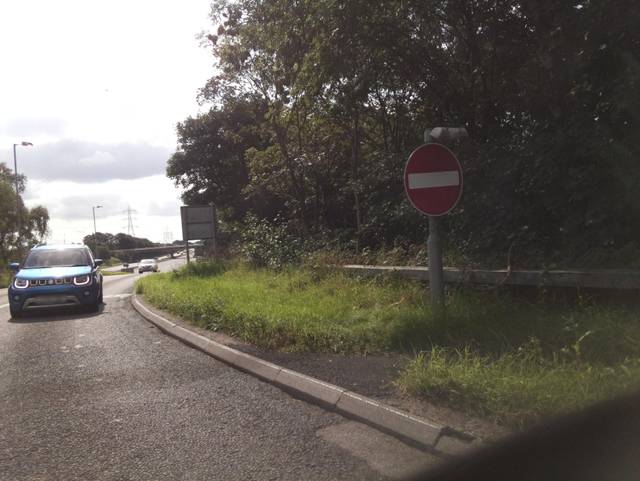
Region: United Kingdom
Coordinates: 54.895, -2.888